Question: I 'm trying run an .exe (Win32) from another .exe (Windows Forms) both in visual c++ (VS 2012), using 'Process::Start'.
For this reason, I stored Win32, where Windows Forms is located. The idea is:
- get the fully qualified path of the module: 'GetModuleFileName'- remove file name and backslash from the path: 'PathRemoveFileSpec'- add the name of Win32 application: 'sprintf'- pass string^ to 'Process::Start'
Build has no errors, but when running fails with error as image below indicates. I spent a lot of time trying to resolve it, but without result. How can I fix this?

'''
#include "stdafx.h"
#include <stdio.h>
#include <Windows.h>
#include <stdlib.h>
#include <string>
#include <cerrno>
#include <Shlwapi.h>
#include <msclr\marshal_cppstd.h>
using namespace std;
using namespace System;
using namespace msclr::interop;
//code...
private: System::Void button1_Click(System::Object^ sender, System::EventArgs^ e)
{
TCHAR path[1000];
GetModuleFileName(NULL, path, 1000) ; // path: A pointer to a buffer that receives
// the fully qualified path of the module
PathRemoveFileSpec(path); // path: holds location only (TCHAR)
CHAR mypath[1000];
wcstombs(mypath, path, wcslen(path) + 1); // convert tchar to char (mypath)
// Formatting the string: constructing a string by substituting computed values at various
// places in a constant string
CHAR mypath2[1000];
sprintf(mypath2, "%s\JoypadCodesApplication.exe", mypath);
String^ result;
result = marshal_as<String^>( mypath2 );
Process::Start(result);
}
'''
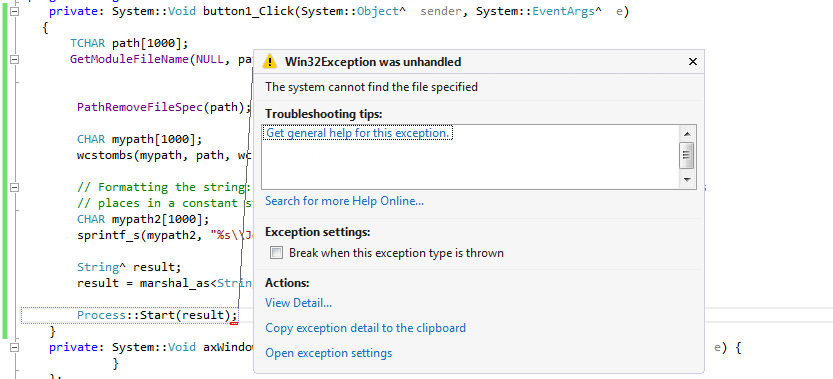
Answer: Since you're calling a .NET API to start the process anyway, you could try using .NET APIs to build the path of the executable that you want to call.
'''
using namespace System::Diagnostics;
using namespace System::IO;
using namespace System::Reflection;
String^ assemblyLocation = Assembly::GetExecutingAssembly()->Location;
String^ dir = Path::GetDirectoryName(assemblyLocation);
String^ childProcessPath = Path::Combine(dir, "JoypadCodesApplication.exe");
Process::Start(childProcessPath);
'''
If that still doesn't work, have you verified that the path passed to 'Process::Start()' is correct and the exe is at the location you think that it is?